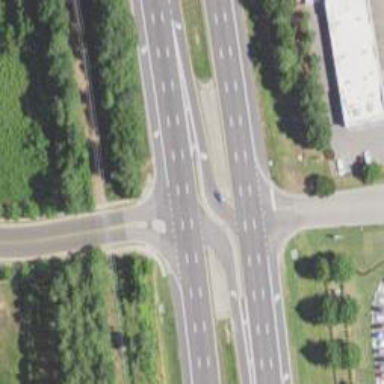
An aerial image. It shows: Asphalt trunk link road.